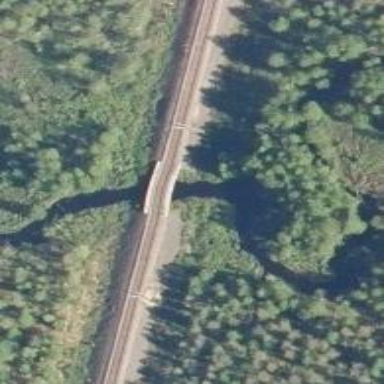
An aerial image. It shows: Bridge over railway with continuous electrified contact line.